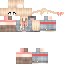
A female human skin with pale skin, wearing blonde long hair dressed in a blue hoodie and brown pants, featuring a closed mouth.